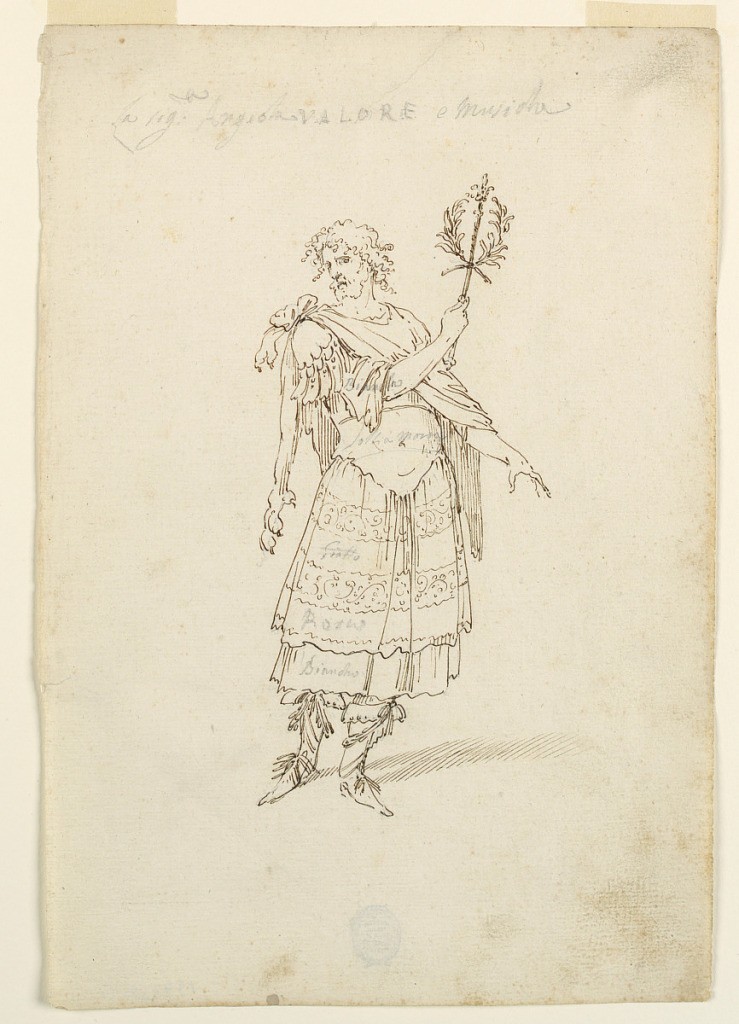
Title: Costume Design: Valor and Music for a Ballet
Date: ca. 1720
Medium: Lead pencil, pen and ink on paper
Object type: Drawing
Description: Vertical rectangle. A bearded man wearing a skirt is shown frontally. He raises with his right hand a mace similar to that in object 1942-3-5. A lion skin hangs around his shoulders. Written in the lower part of the right sleeve and of the skirt: "Biancho," in the bodice above the waist: "Follia morta," in two bands of its lower part respectively: "Giallo," and "Rosso." On top: "La sigra Angiolina Valors Musicha."